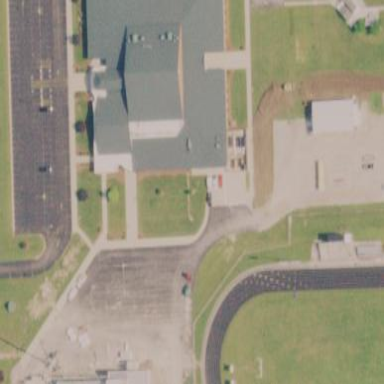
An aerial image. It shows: School building.